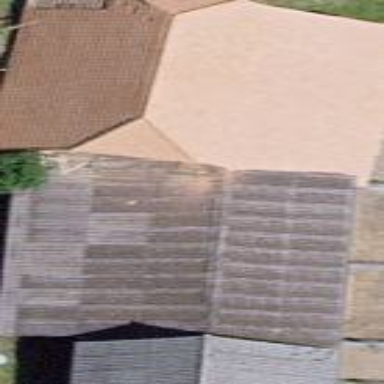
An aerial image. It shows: Barn.